Question: I have a collection view controller and displaying the data in UICollectionView Cells. However, I would like to filter the data. For that, we want to create two dropdown boxes on top as shown in the following image. If user selects a value from one of the dropdowns..the data being shown in collection view needs to be filtered.

I am trying to use vppdropdown. However, I am unable to add it to my collection view. Any help in this regard is greatly needed.
Thanks in Advance.
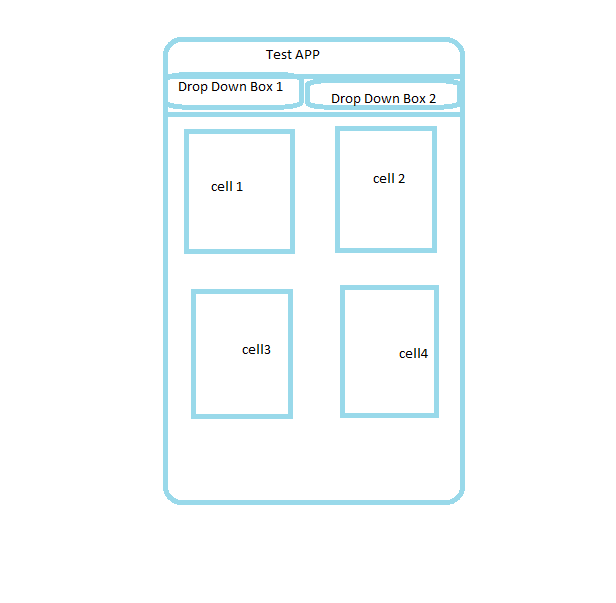
Answer: You don't add those drop down view to your collection view, you add it as a sibling subview next to your uicollection view.
So something like:
'''
- View Controllers
- View
- Drop Down 1
- Drop Down 2
- UICollectionView
'''
Unless your aim is to make the drop down 1 and drop down 2 scroll with the collection view.
In this case, you can either:
1) Embedded the UICollectionView inside a parent UIScrollView
2) Added a header view for UICollectionView and put the drop down views inside the collectionView's header view.